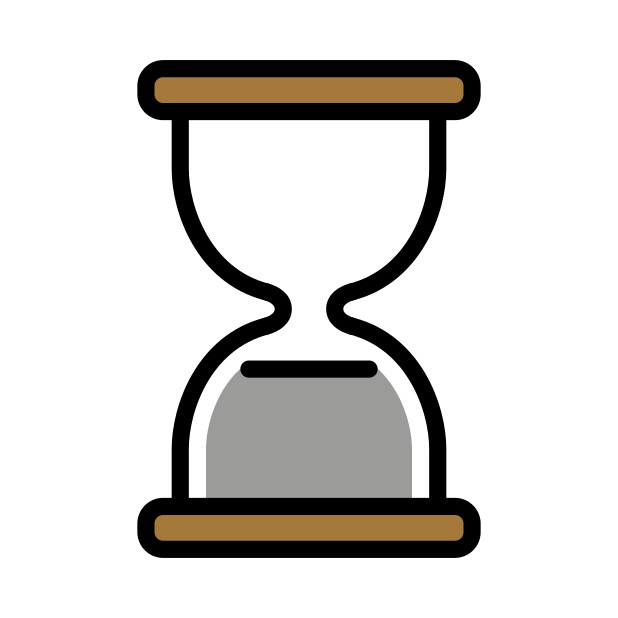
Emoji: ⌛
Name: hourglass
Unicode: 0x231b